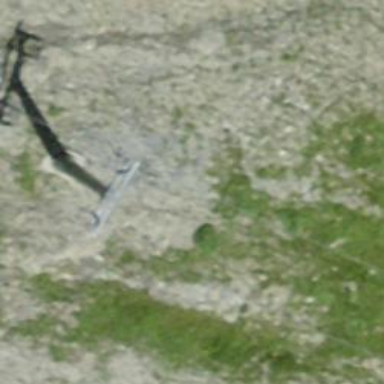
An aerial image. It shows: Pylon for aerialway.